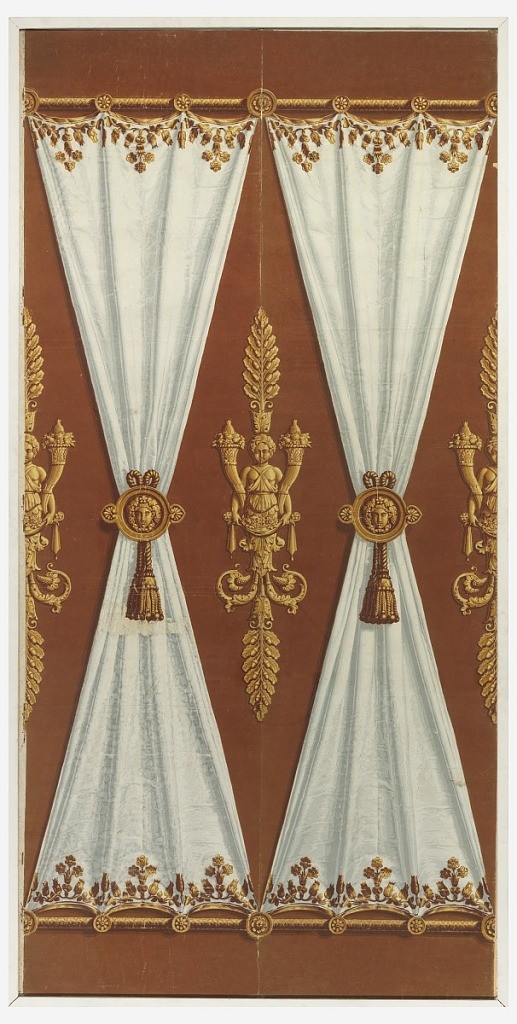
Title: Sidewall
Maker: Dufour et Leroy
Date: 1810–12
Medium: Block printed and flocked on handmade paper
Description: "Ridde satin blanc." On rust-colored flock ground, simulated draped white fabric or drapery on each of two wallpaper panels. Fabric panels suspended between golden horizontal rods, cinched in centers with golden medallions, with masks, from which hang tassels. Neoclassic figures rising from oak foliage, bearing cornucopias and flowers, spaced between "fabric" panels. Golden leaf decorations bordering white "fabric."